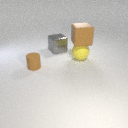
large gray metal cube to the left of large yellow rubber sphere